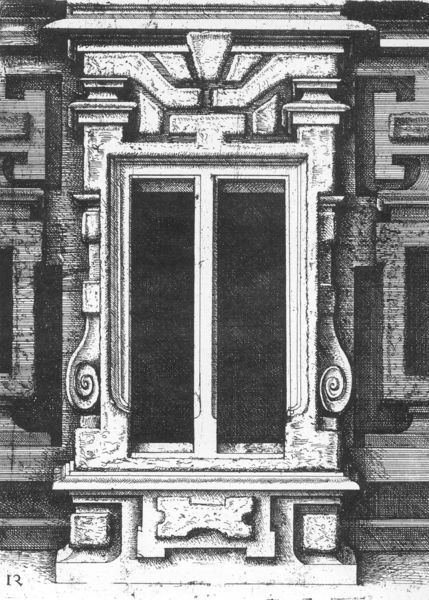
Titel: Architectura (Nürnberg 1598)
Künstler: Wendel Dietterlin
Schlagwörter: schatten, weiß, fenster, grau, schwarz, säule, säulen, zeichnung, gebäude, haus, ornament, architektur, rahmen, steine, kirche, renaissance, stock, fassade, mauer, graphik, vorsprung, gerade, ornamente, verzierung, tor, eingang, fensterrahmen, rechteck, palast, mauerwerk, druck, druckgraphik, schwarzweiss, schraffur, stich, fries, geometrisch, sims, gesims, voluten, tempel, volute, prunk, kupferstich, spiralen, spirale, fenstersims, hausteine, t, f, sf, druckgraphk, prunk+, jagfja